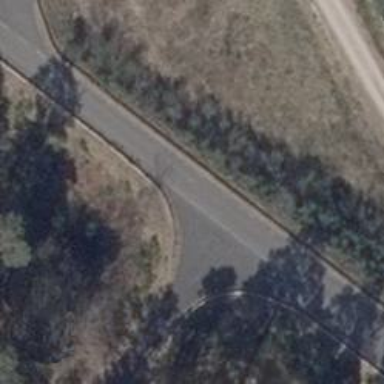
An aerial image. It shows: Asphalt track with grade1 tracktype. There is embankment along the road.